This continuous-wavelet-transform scalogram was computed from a bearing vibration snapshot. Classify the bearing condition as one of: normal, inner_race, outer_race, ball.
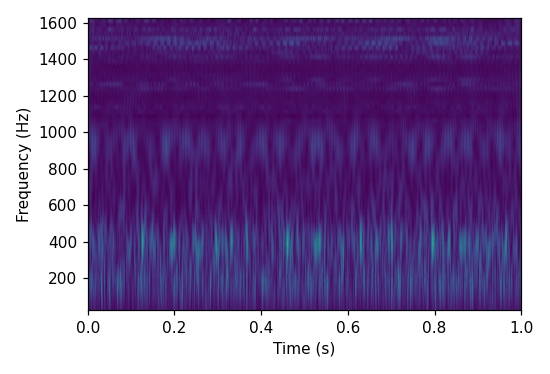
Answer: ball